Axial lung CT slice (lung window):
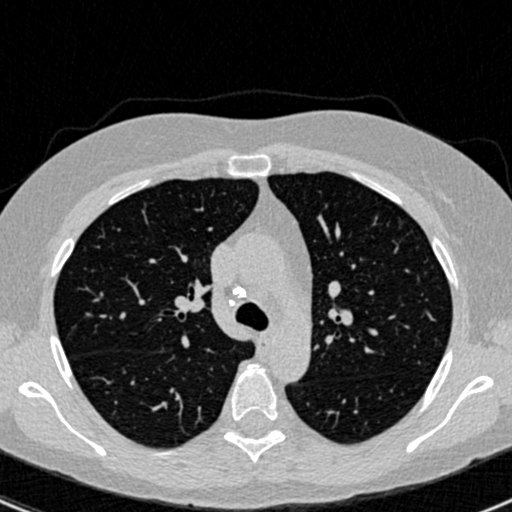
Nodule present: no